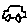
Label: car